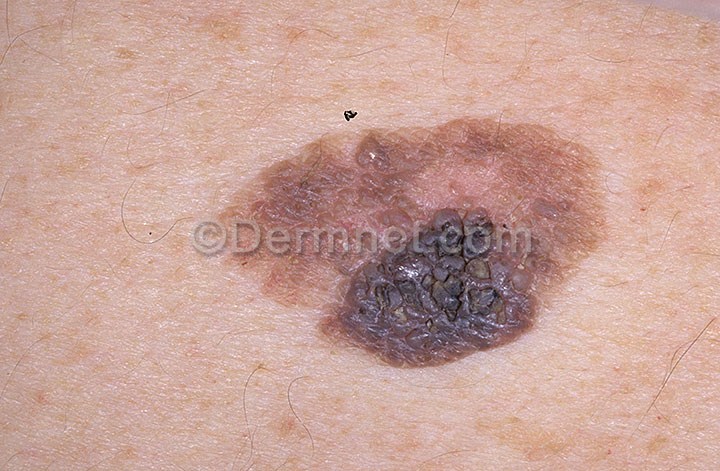
Disease: Melanoma Skin Cancer Nevi and Moles